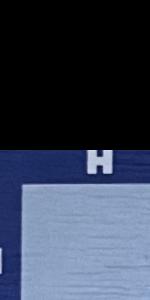
Label: Empty